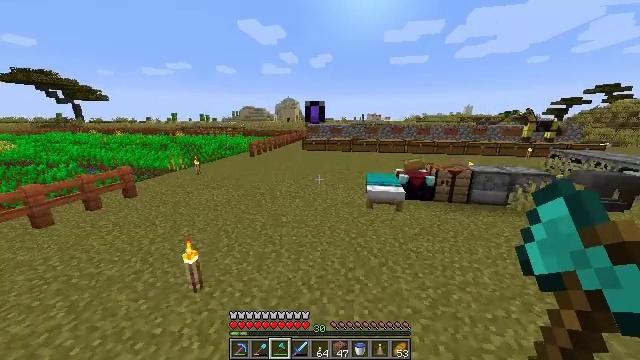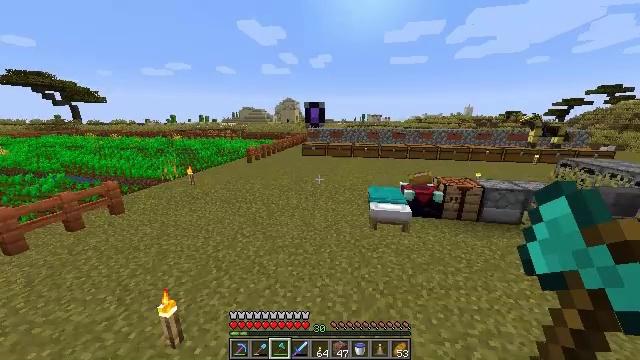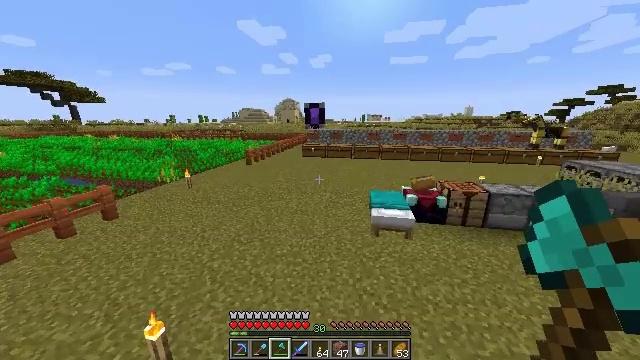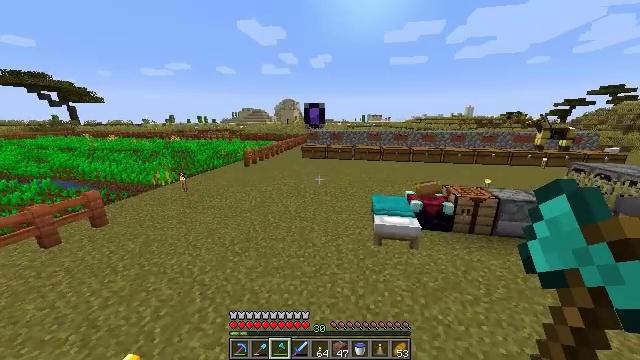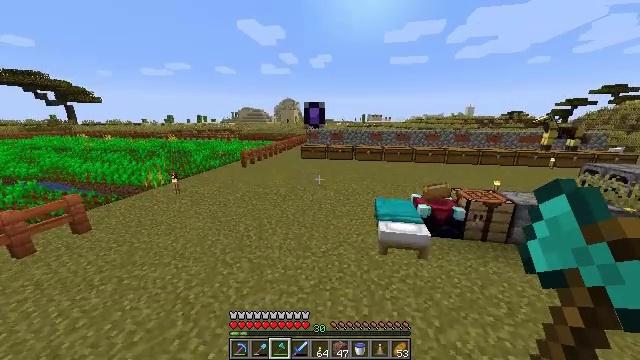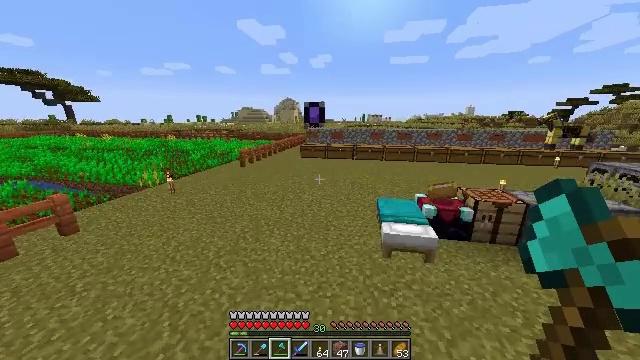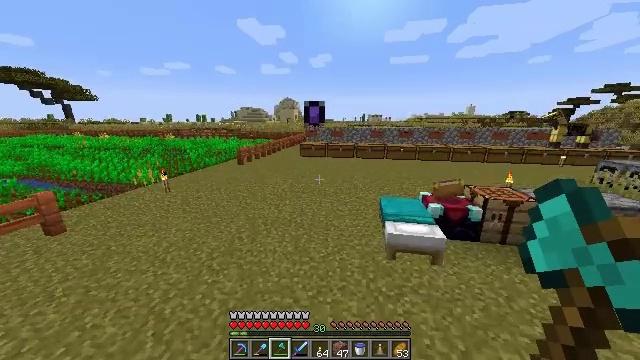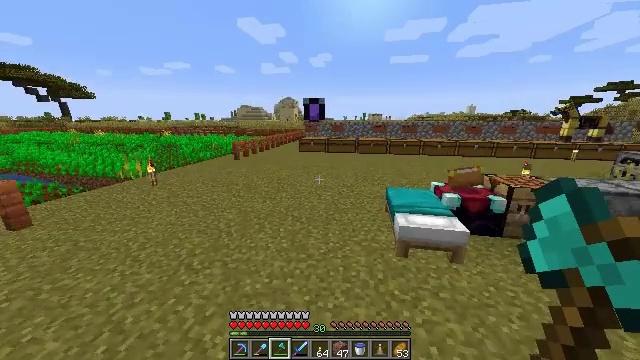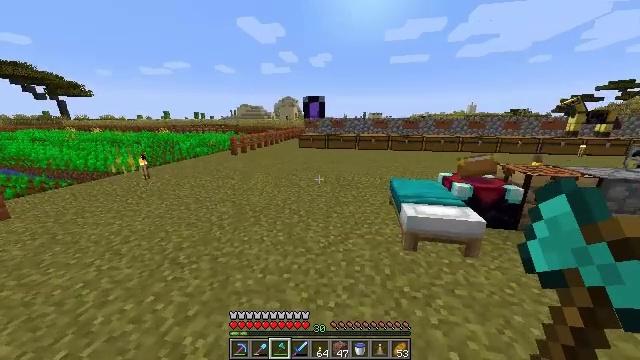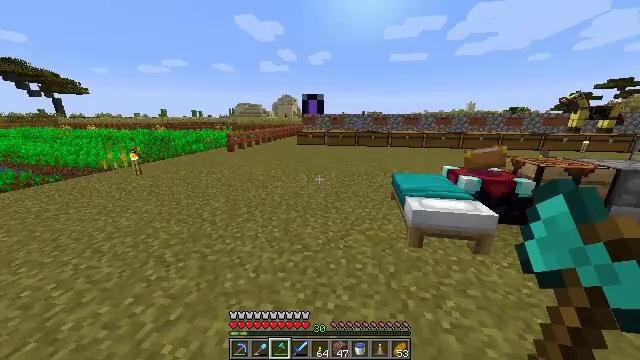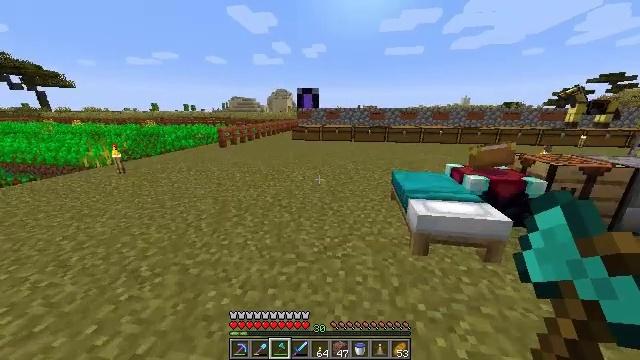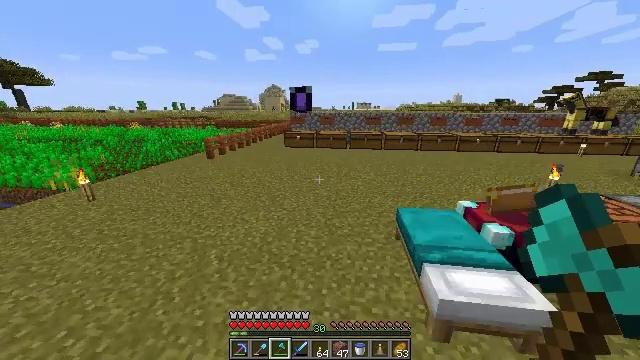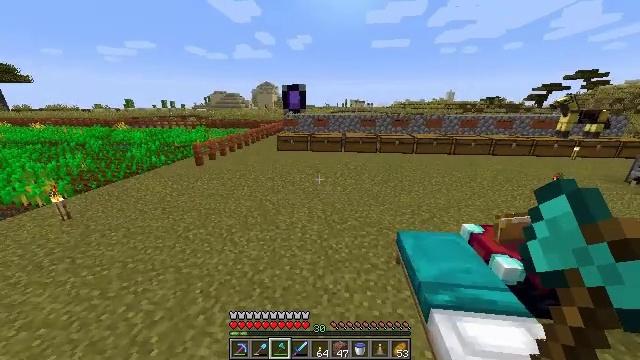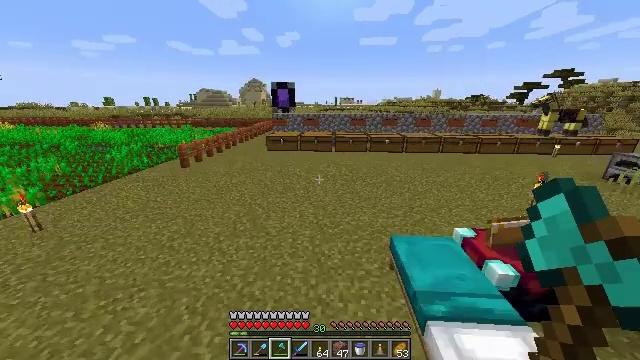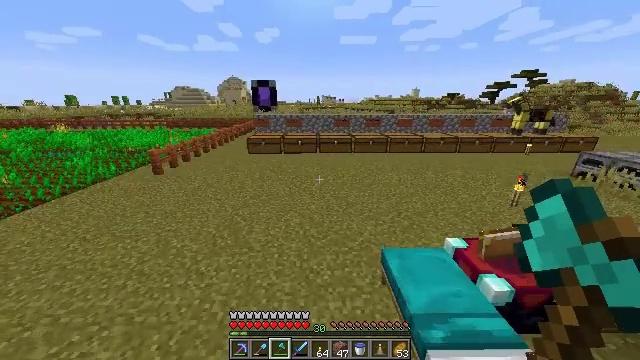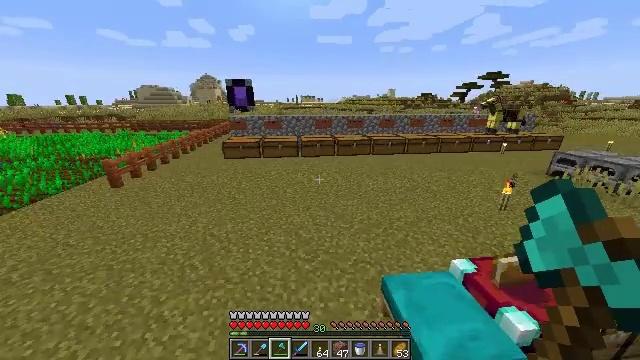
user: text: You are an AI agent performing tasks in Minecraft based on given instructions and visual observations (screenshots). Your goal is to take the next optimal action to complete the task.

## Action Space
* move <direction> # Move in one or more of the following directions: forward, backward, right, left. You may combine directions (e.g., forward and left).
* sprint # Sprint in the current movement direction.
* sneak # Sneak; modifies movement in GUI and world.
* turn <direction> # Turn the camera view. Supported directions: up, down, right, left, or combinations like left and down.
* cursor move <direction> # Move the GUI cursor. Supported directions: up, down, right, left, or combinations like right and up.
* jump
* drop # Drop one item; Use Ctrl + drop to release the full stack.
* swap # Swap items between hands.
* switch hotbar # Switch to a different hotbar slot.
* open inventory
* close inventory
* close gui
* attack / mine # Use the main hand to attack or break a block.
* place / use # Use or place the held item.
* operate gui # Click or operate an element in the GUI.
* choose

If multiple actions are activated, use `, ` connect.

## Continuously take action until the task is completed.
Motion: motion action
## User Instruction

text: Obtain a diamond hoe by crafting it with specific materials.
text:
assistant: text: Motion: move forward, sprint, jump
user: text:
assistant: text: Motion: move forward, sprint, jump
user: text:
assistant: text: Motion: move forward, sprint, jump
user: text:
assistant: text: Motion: move forward, sprint, jump
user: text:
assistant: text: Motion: move forward, sprint, jump
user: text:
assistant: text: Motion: move forward, sprint, jump
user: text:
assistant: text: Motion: move forward, sprint, jump
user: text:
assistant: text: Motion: move forward, sprint, jump
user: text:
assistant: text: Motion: move forward, sprint, jump
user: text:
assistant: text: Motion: move forward, sprint, turn right and down, jump
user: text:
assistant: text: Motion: move forward, sprint, turn right and down, jump
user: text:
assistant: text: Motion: move forward, sprint, turn right, jump
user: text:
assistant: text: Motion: move forward, sprint, turn right, jump
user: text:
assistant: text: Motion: move forward, sprint, turn right, jump
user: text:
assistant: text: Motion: move forward, sprint, turn right, jump
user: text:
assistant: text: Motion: move forward, sprint, turn right, jump
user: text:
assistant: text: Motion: move forward, sprint, turn right, jump
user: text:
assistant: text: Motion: move forward, sprint, turn right, jump
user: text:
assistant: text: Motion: move forward, sprint, turn right, jump
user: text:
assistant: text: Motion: move forward, sprint, turn right, jump
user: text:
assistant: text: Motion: move forward, sprint, jump
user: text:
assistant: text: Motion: move forward, sprint, jump
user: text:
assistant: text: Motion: move forward, sprint, jump
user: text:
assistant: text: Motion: move forward, sprint, jump
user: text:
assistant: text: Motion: move forward, sprint, jump
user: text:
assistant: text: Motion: move forward, sprint, jump
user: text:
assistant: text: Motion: move forward, sprint, jump
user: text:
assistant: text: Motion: move forward, sprint, jump
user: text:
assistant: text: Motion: move forward, sprint, jump
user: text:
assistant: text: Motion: move forward, sprint, jump